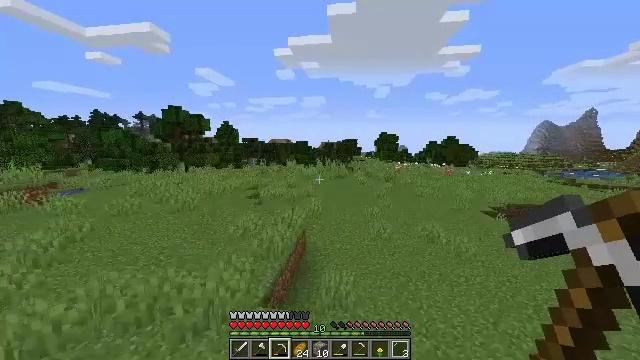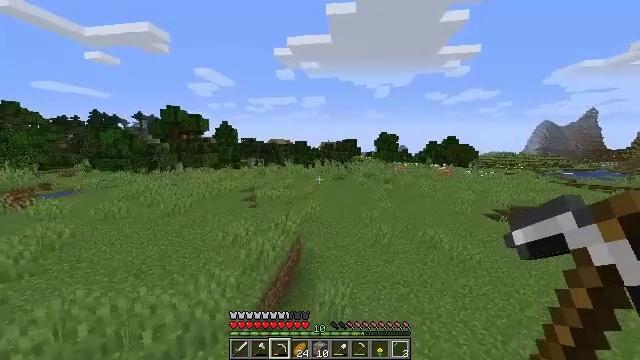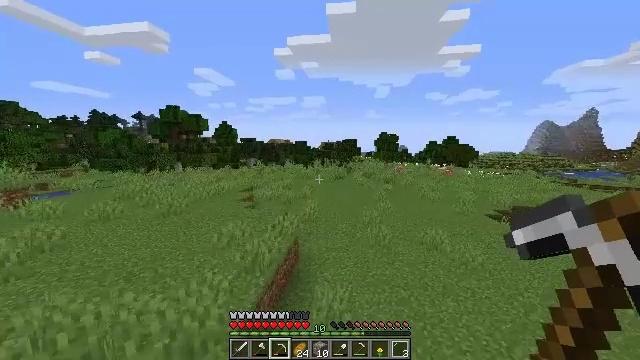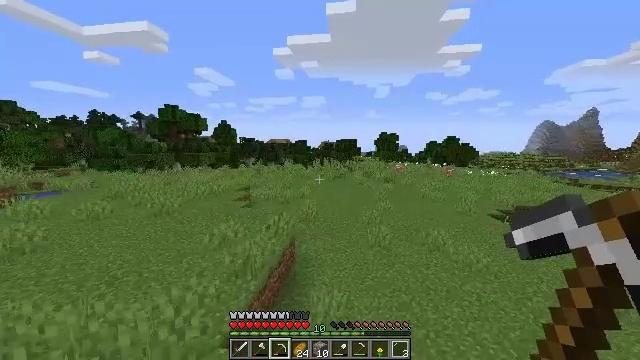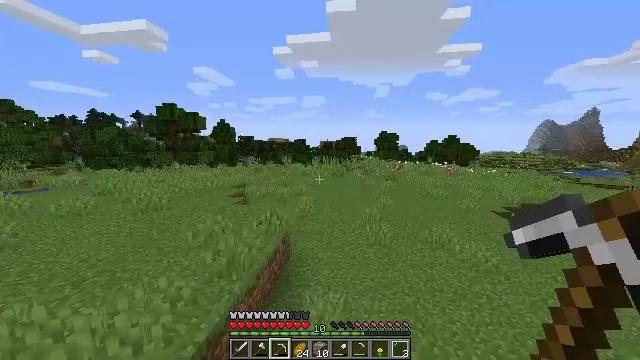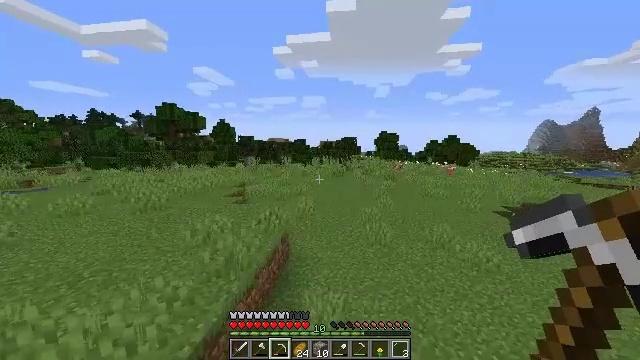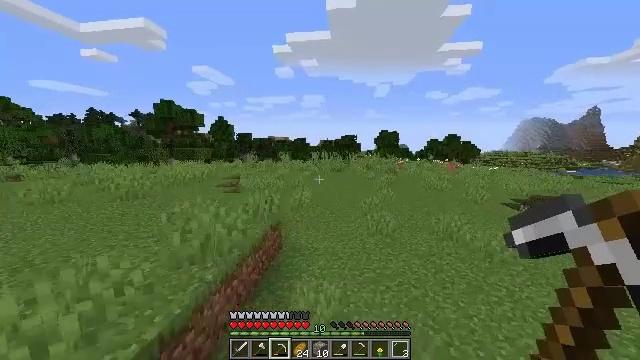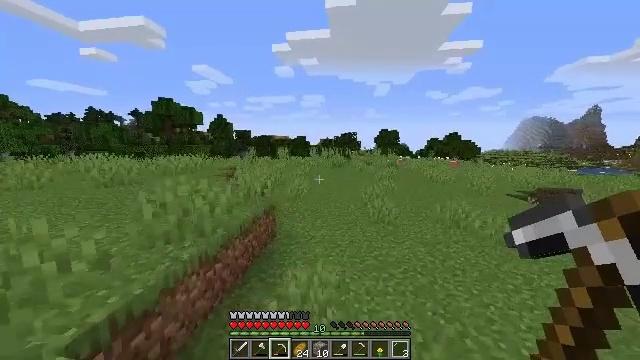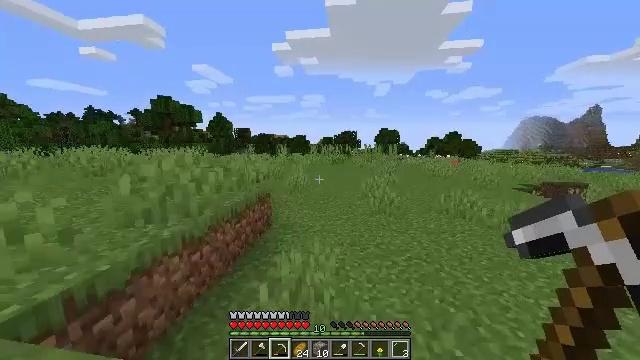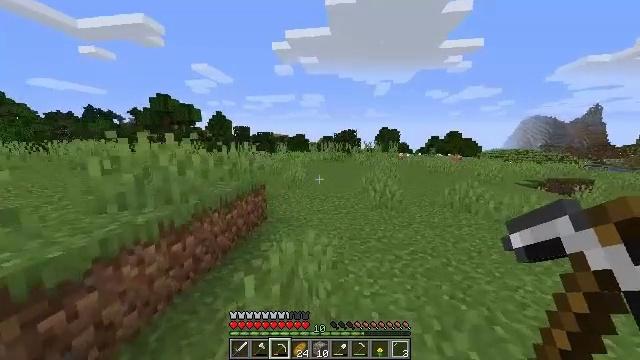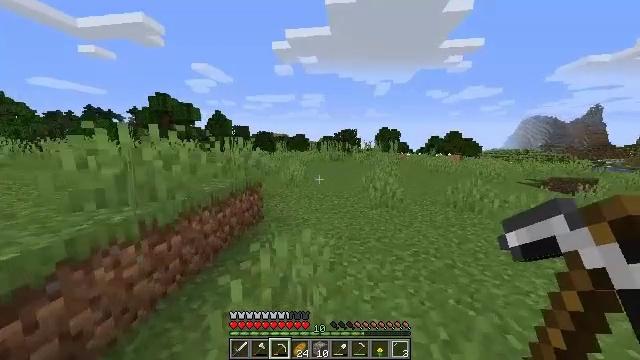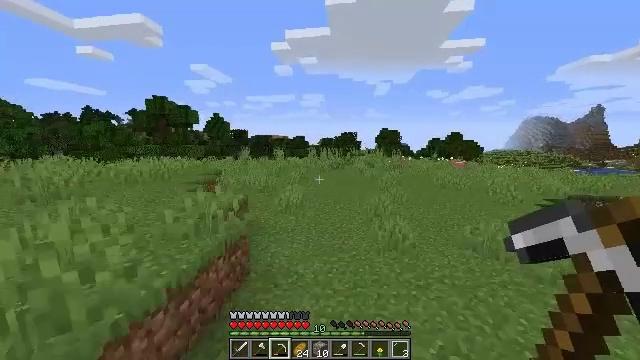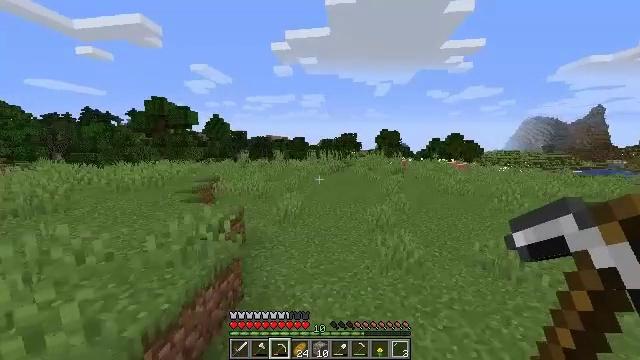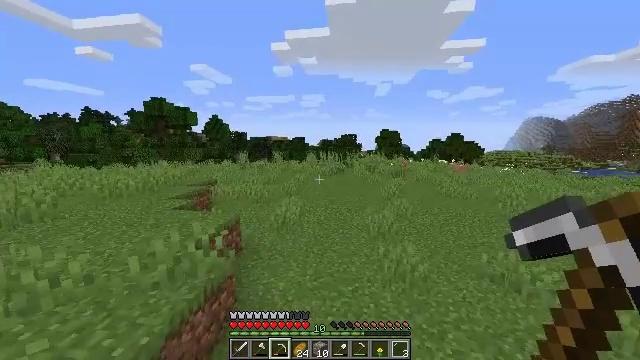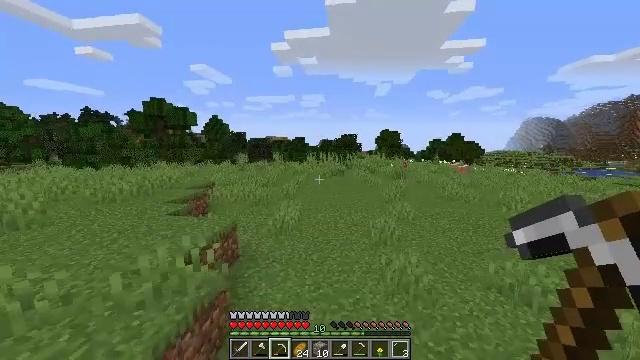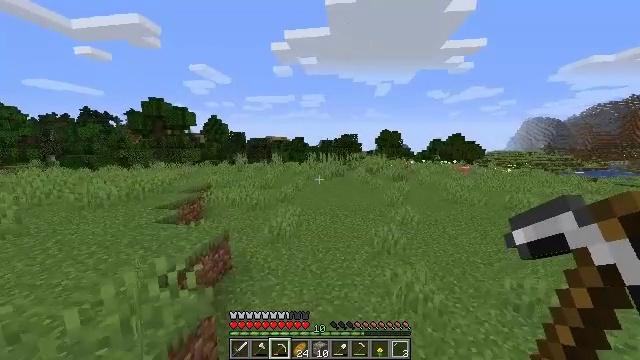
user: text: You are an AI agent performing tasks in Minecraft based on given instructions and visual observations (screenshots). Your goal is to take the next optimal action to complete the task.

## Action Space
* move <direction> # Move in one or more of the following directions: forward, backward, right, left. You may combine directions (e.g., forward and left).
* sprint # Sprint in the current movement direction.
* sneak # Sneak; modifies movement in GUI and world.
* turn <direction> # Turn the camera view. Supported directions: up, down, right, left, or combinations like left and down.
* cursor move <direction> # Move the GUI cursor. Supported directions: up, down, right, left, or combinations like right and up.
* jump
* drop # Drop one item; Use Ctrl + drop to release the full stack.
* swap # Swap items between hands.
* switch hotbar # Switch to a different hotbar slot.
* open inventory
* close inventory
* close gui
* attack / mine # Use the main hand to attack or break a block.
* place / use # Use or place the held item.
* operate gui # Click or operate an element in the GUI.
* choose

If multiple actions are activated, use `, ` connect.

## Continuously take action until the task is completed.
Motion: motion action
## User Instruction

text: Remove oak leaves from branches.
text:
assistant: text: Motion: move forward, jump
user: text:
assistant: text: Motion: move forward, jump
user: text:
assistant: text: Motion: move forward, jump
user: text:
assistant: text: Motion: move forward, jump
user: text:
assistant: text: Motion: move forward, jump
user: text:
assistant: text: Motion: move forward, jump
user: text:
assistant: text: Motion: move forward, jump
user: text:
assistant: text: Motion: move forward, jump
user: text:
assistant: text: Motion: move forward, jump
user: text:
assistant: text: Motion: move forward, jump
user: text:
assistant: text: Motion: move forward, jump
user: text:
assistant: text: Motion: move forward, jump
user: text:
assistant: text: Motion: move forward, jump
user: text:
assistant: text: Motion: move forward, jump
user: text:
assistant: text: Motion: move forward, jump
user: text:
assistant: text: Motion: move forward, jump
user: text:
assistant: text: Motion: move forward, jump
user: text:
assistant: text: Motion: move forward, jump
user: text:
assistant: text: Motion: move forward, jump
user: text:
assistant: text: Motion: move forward, jump
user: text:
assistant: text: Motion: move forward, jump
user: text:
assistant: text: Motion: move forward, jump
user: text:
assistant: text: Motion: move forward, jump
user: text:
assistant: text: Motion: move forward, jump
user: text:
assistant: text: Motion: move forward, jump
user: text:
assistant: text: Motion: move forward, jump
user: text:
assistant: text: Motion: move forward, jump
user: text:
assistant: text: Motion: move forward, jump
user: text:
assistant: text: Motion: move forward, jump
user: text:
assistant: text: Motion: move forward, jump